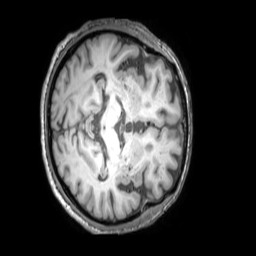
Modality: T1w
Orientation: axial
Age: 78
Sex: male
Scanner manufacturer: philips
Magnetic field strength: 3 T
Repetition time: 0.009895 s
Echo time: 0.004603 s